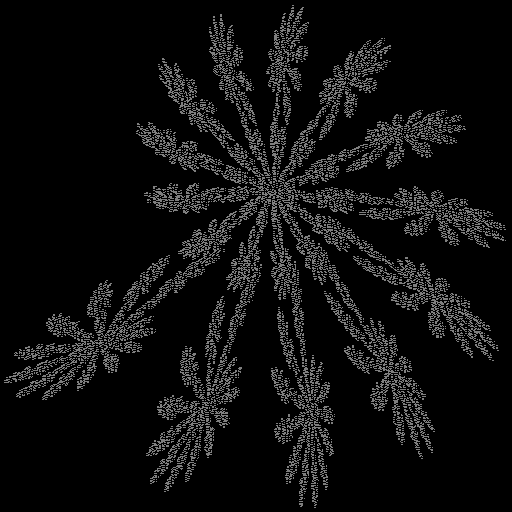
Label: swirl